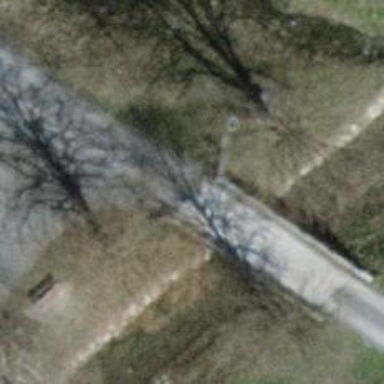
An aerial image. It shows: Paved road bridge with unclassified status.